已知矩形$ABCD$中，$AB=6$，$BC=8$，$P$是$AD$上一点，将$\triangle ABP$沿直线$PB$翻折，使点$A$落在点$E$处，连接$DE$，直线$DE$与射线$CB$相交于点$F$。

(1) 如图1，当$F$在边$BC$上，若$PD=BF$时，求$AP$的长；

(2) 若射线$AE$交$BC$的延长线于$Q$，设$AP=x$，$QC=y$，求$y$与$x$的函数解析式，并写出$x$的取值范围；

(3) $\textcircled{1}$ 如图2，直线$DE$与边$AB$交于点$G$，若$\triangle PDE$与$\triangle BEG$相似，求$\angle AEG$的正切值；

$\textcircled{2}$ 如图3，当直线$DE$与$BP$的延长线相交于点$H$时，若$S_{\triangle PDH}=S_{\triangle BEP}$，求$DH$的长。
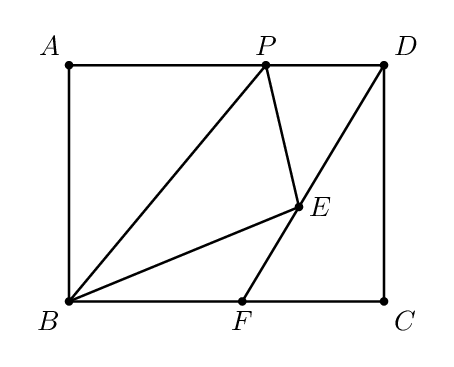
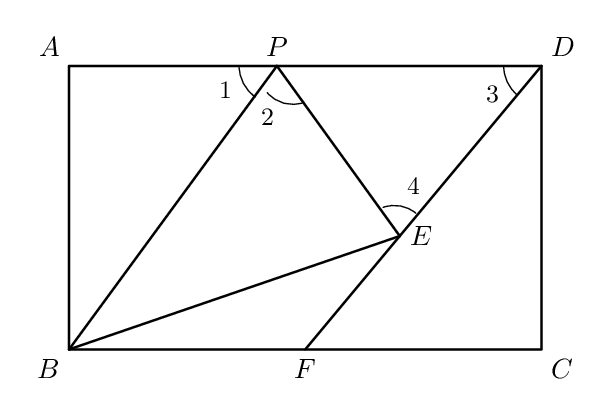
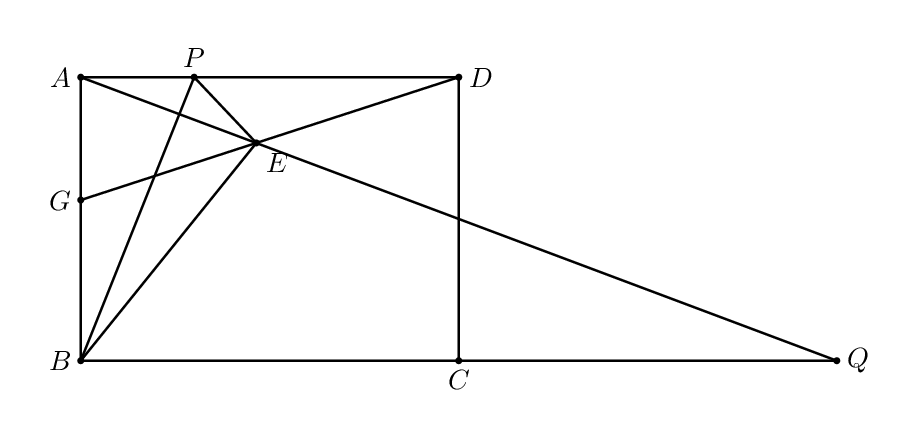
【解答】
【答案】
(1) $4$

(2) $y = \dfrac{36}{x} - 8,\quad 0 < x < \dfrac{9}{2}$

(3) \textcircled{1} $1$；\textcircled{2} $10$

【解析】
(1) 如图，$\because$ 在矩形$ABCD$中，$AD \parallel BC$，且$PD = BF$，

$\therefore$ 四边形$BFDP$为平行四边形，

$\therefore PB \parallel DF$，

$\therefore \angle 1 = \angle 3,\ \angle 2 = \angle 4$，

由翻折知，$\angle 1 = \angle 2,\ AP = PE$，

$\therefore \angle 3 = \angle 4$，

$\therefore PE = PD = AP = \dfrac{1}{2}AD$，

$\because AD = BC = 8$，

$\therefore AP = 4$；

(2) $\because$ 在矩形$ABCD$中，$\angle BAD = \angle ABC = 90^\circ$，

$\therefore \angle ABP + \angle QBP = 90^\circ$，

$\because PB$垂直平分$AE$，

$\therefore \angle QBP + \angle Q = 90^\circ$，

$\therefore \angle Q = \angle ABP$，
$\therefore \triangle ABP \backsim \triangle BQA$，

$\therefore \dfrac{AP}{AB} = \dfrac{AB}{BQ}$，

$\therefore \dfrac{x}{6} = \dfrac{6}{y+8}$，

$\therefore y = \dfrac{36}{x} - 8$，

$\because \dfrac{36}{x} - 8 > 0$，

解得，$x < \dfrac{9}{2}$，
$\therefore x$的取值范围是$0 < x < \dfrac{9}{2}$；

(3) \textcircled{1} 如图，设$DG$交$BP$于点$M$，连接$AM$，由折叠知，$\angle 6 = \angle 7,\ AM = EM$，

$\because \angle DPE = \angle EBG = 180^\circ - \angle APE$，

$\because \triangle PDE \backsim \triangle BEG$，
$\because \angle 5 = \angle 6 = \angle 7$，

$\because \angle 7 + \angle DAM = 90^\circ$，

$\therefore \angle 5 + \angle DAM = 90^\circ$，

$\therefore \angle AMD = 90^\circ$，

$\therefore \angle AEG = 45^\circ$，

$\therefore \tan \angle AEG = \tan 45^\circ = 1$；

\textcircled{2} 如图，连接$AH,\ BD,\ AE$，分别过$A,\ H$作$AM \perp BD$于点$M,\ HN \perp BD$交延长线于点$N$，则$HN \parallel AM$。

由折叠知，$S_{\triangle BPE} = S_{\triangle ABP}$，

$\because S_{\triangle BPE} = S_{\triangle DHP}$，

$\therefore S_{\triangle DHP} = S_{\triangle ABP}$，

$\therefore S_{\triangle DHP} + S_{\triangle DBF} = S_{\triangle ABP} + S_{\triangle DBF}$，
即$S_{\triangle ABD} = S_{\triangle HBD}$，

$\therefore \dfrac{1}{2}AM \cdot BD = \dfrac{1}{2}HN \cdot BD$，

$\therefore AM = HN$，

$\therefore$ 四边形$AMNH$为矩形，

$\therefore AH \parallel BD$，

$\therefore \angle AHB = \angle HBD$，

由（2）知$PB$垂直平分$AE$，

$\therefore AH = EH$，

$\therefore \angle AHB = \angle FHB$，

$\therefore \angle HBD = \angle FHB$，

$\therefore DH = BD$，

$\because AB = 6,\ AD = BC = 8$，

$\therefore BD = \sqrt{AB^2 + AD^2} = 10$，
$\therefore DH = 10$。
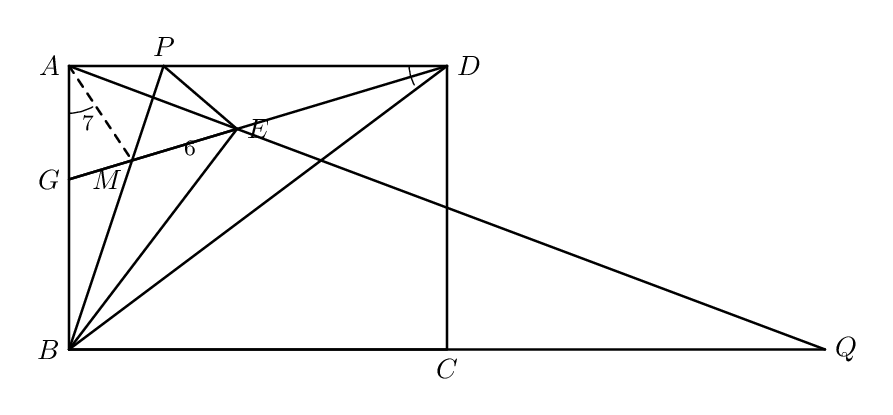
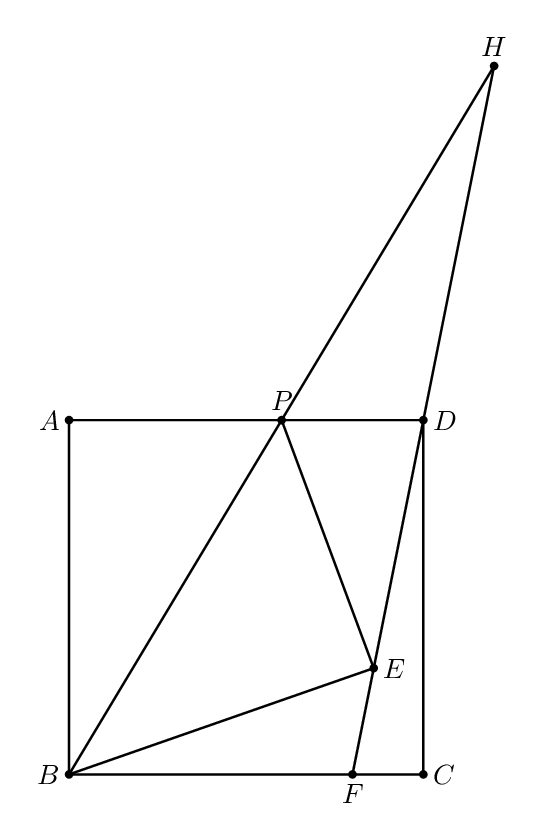
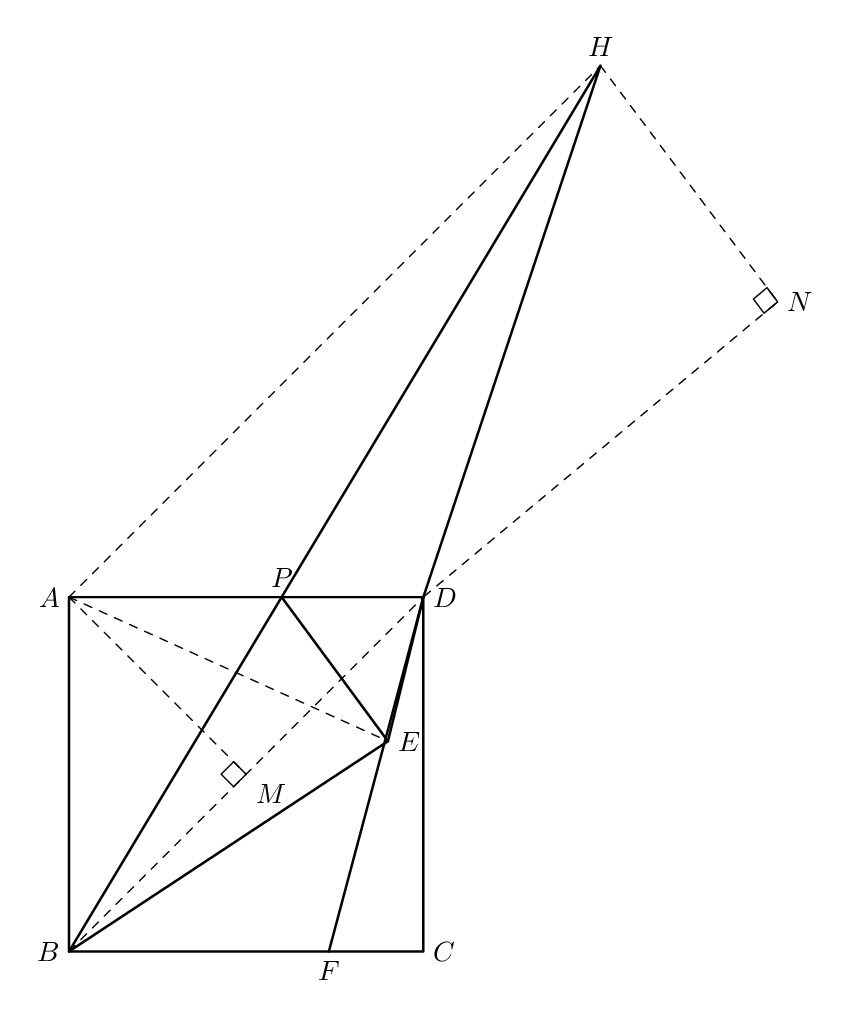